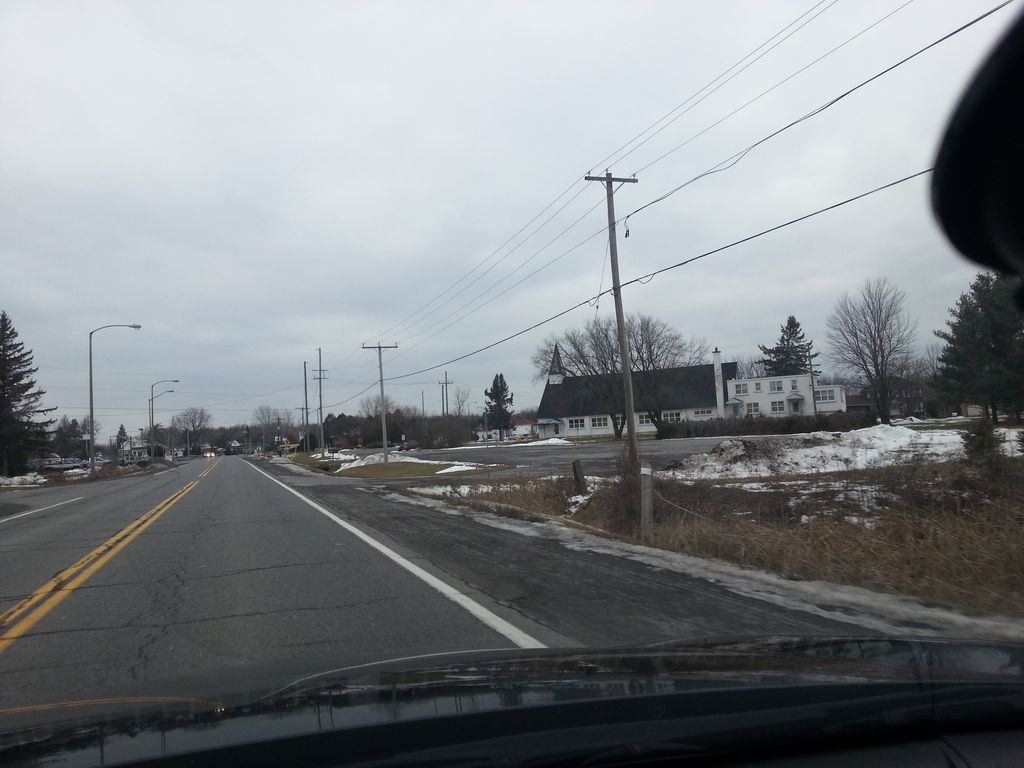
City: ottawa-gatineau